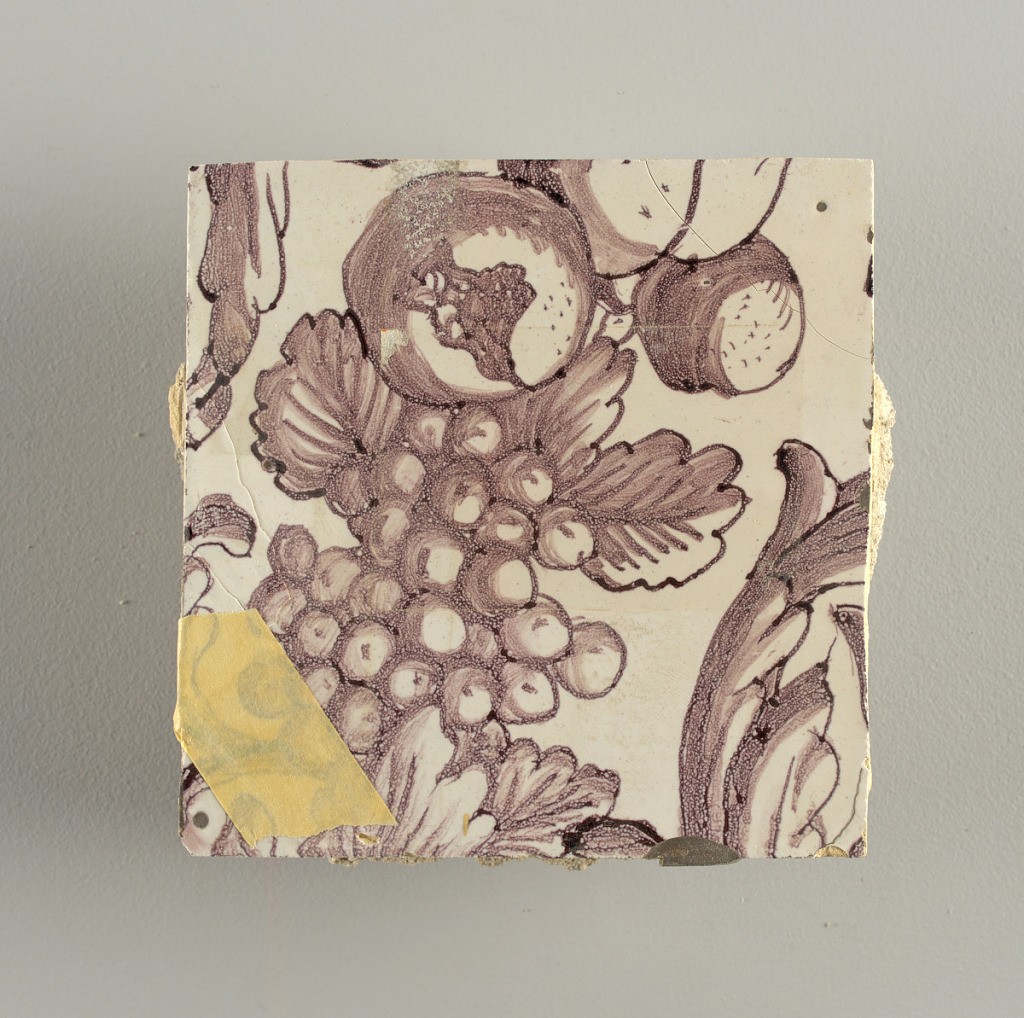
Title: Tile wall facing
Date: ca. 1725
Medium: Tin-glazed earthenware, underglaze
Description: Horizontal rectangle.  Thirty tiles wide and twenty-three tiles high with opening for fireplace eleven tiles wide and ten high.  Foliage arabesques disposed about three vertical axes from which are emphazised by urns at center and right, and at left by the figure of a standing woman carrying an infant on her arm and accompanied by two children.